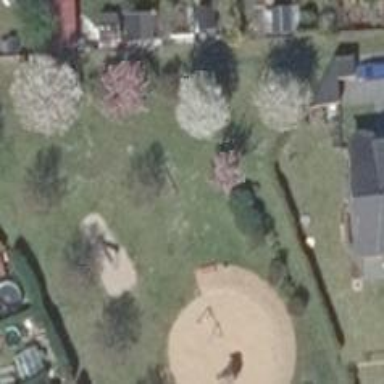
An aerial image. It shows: Playground on grassy land.